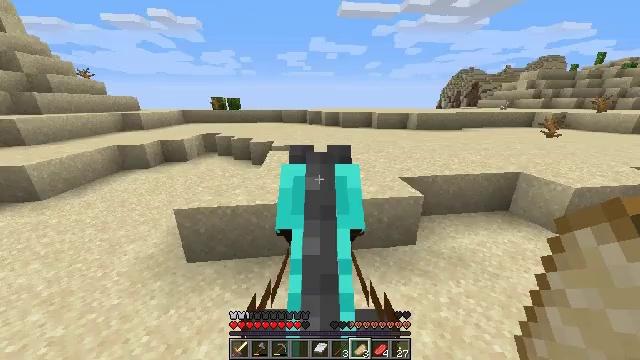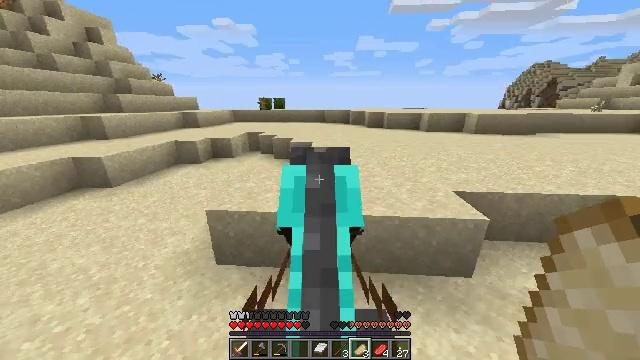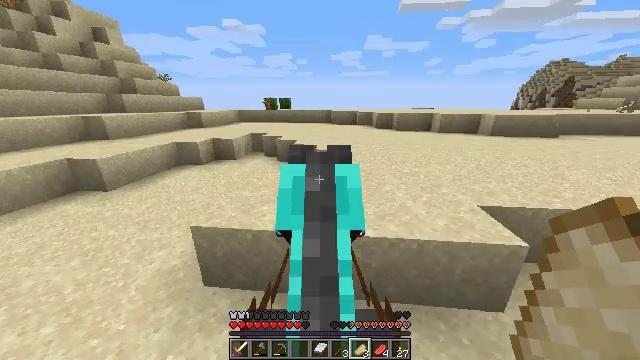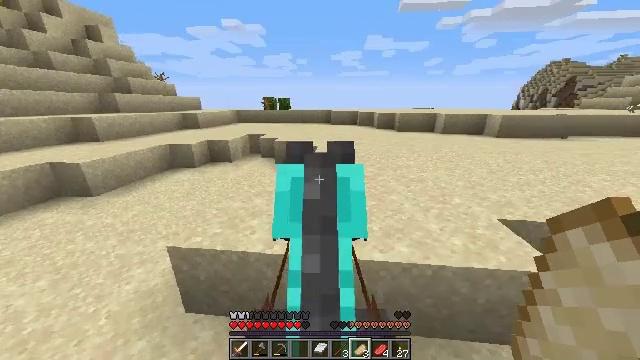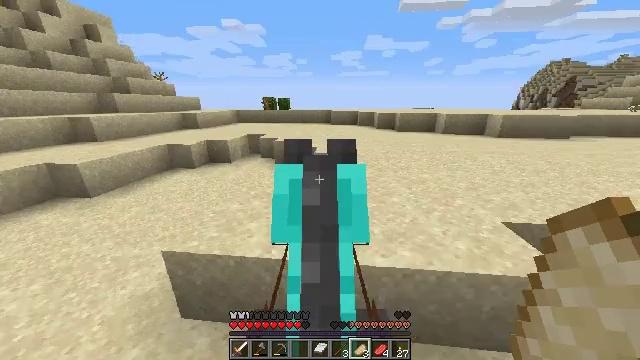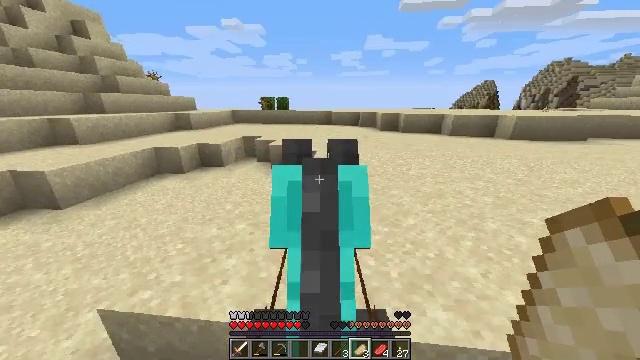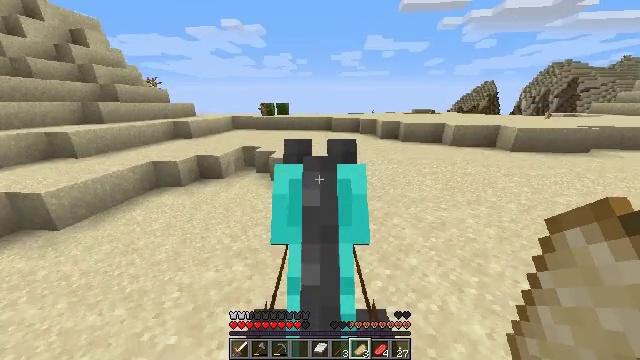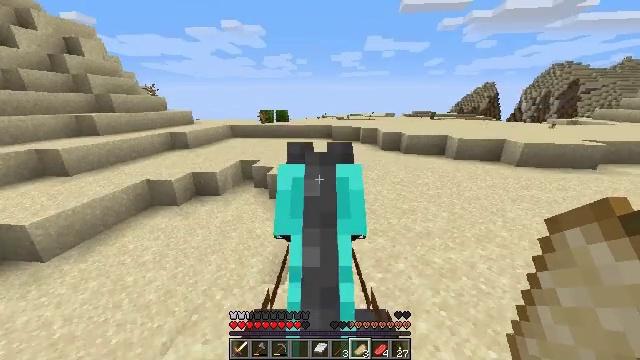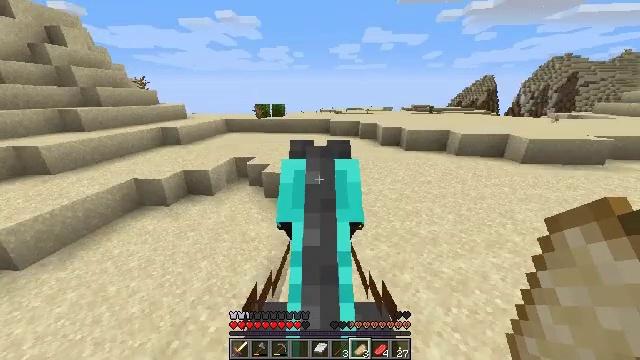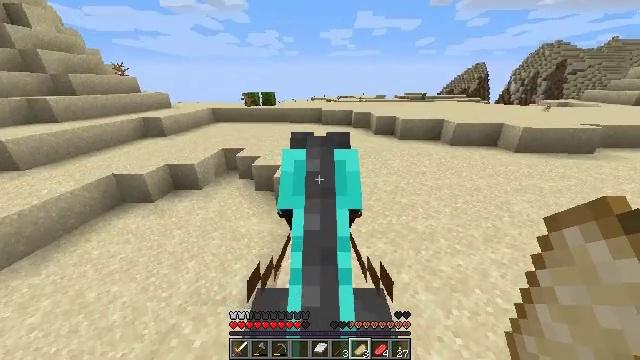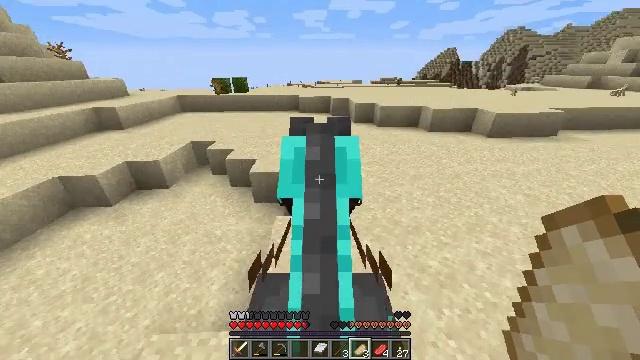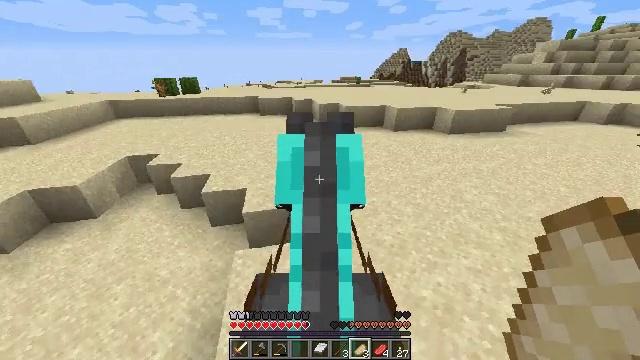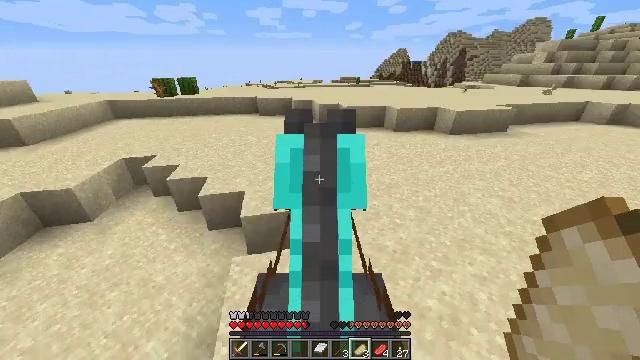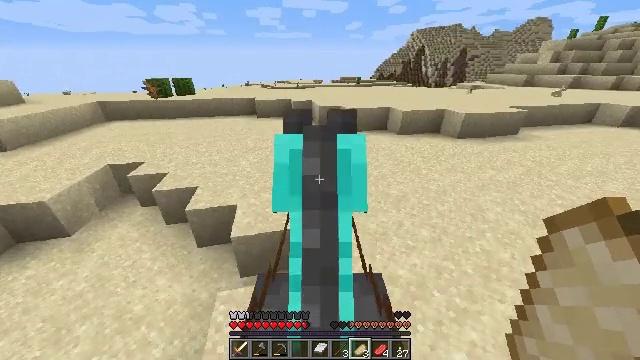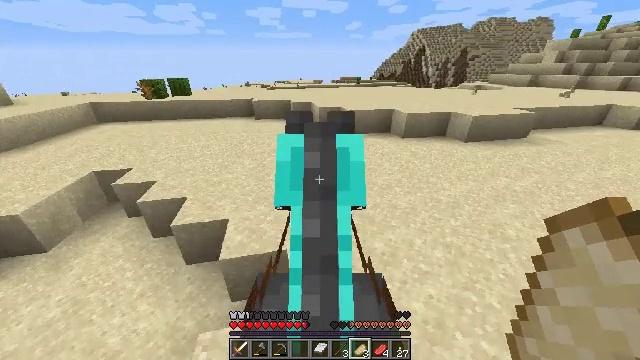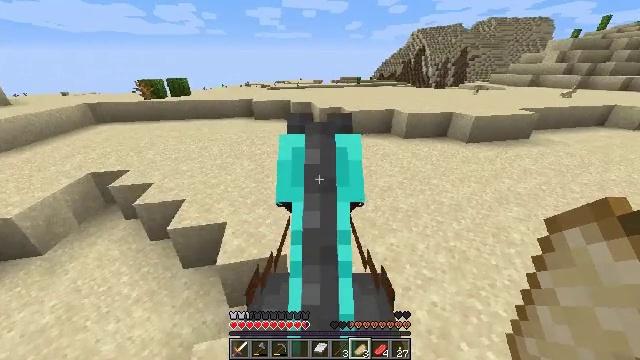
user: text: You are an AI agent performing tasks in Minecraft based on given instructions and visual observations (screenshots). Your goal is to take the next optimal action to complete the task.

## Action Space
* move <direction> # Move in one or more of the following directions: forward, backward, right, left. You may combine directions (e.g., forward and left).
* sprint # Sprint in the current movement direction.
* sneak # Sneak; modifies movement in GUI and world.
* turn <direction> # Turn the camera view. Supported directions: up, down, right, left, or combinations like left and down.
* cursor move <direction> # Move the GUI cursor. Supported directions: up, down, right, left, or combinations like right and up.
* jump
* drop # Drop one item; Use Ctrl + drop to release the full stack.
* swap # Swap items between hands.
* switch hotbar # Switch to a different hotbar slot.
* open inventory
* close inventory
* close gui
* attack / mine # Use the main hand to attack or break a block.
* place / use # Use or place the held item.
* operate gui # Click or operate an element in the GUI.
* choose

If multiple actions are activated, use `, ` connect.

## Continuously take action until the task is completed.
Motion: motion action
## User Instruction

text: Harvest the cactus plant.
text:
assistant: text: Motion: move forward, sprint, turn left
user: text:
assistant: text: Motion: move forward, sprint
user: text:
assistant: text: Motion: move forward, sprint
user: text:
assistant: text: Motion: move forward, sprint
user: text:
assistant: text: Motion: move forward, sprint
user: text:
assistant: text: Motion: move forward, sprint
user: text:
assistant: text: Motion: move forward, sprint
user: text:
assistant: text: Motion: move forward, sprint, turn right and down
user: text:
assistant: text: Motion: move forward, sprint, turn right and down
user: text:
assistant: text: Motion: move forward, sprint, turn right and down
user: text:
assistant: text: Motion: move forward, sprint, turn right
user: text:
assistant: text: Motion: move forward, sprint
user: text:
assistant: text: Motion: move forward, sprint
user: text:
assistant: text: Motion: move forward, sprint
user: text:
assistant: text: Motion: move forward, sprint
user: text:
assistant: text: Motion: move forward, sprint
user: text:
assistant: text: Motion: move forward, sprint
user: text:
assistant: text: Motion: move forward, sprint
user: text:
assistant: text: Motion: move forward, sprint
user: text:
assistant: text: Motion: move forward, sprint
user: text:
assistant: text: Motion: move forward, sprint
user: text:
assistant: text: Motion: move forward, sprint
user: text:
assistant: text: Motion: move forward, sprint
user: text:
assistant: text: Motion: move forward
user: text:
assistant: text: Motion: move forward
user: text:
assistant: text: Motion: move forward
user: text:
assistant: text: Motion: move forward, turn left and down
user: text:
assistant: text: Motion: move forward, turn left and down
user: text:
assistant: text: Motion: move forward, turn left
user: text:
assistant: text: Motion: move forward, turn left